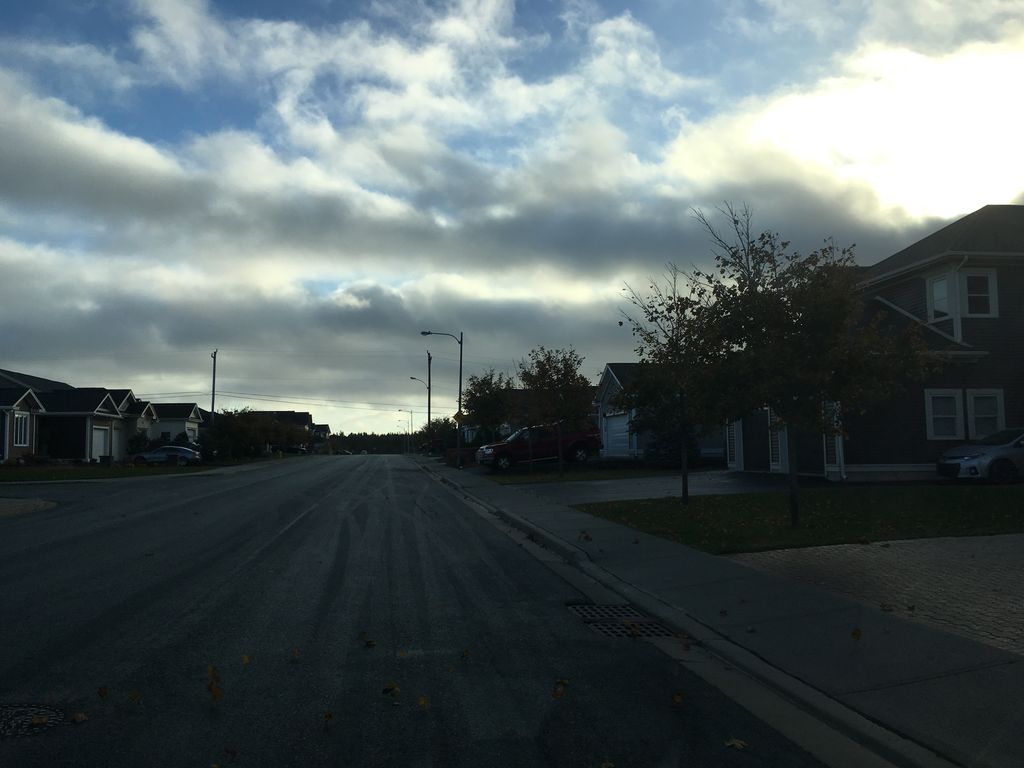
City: st_johns